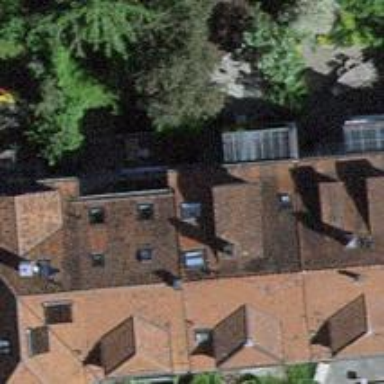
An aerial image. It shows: Terrace building.